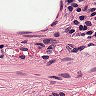
Metastatic tissue present: no